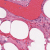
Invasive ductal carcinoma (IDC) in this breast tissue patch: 0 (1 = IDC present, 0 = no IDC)